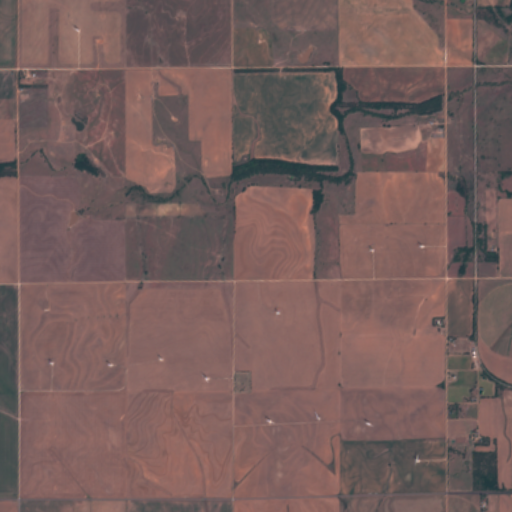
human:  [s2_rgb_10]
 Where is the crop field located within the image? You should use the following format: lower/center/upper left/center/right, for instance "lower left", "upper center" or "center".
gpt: The crop field is located in the lower right of the image.
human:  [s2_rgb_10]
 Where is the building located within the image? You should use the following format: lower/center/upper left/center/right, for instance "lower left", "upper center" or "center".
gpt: The building is located in the lower right of the image.
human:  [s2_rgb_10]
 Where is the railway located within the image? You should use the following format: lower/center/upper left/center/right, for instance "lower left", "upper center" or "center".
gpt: The railway is located in the right of the image.
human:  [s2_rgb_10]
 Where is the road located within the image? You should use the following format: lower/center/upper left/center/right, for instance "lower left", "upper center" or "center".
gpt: There is no road in the image.